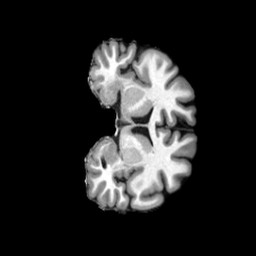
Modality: T1w
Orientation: coronal
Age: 24
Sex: female
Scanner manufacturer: siemens
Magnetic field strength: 3 T
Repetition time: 2.5 s
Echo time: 0.00222 s